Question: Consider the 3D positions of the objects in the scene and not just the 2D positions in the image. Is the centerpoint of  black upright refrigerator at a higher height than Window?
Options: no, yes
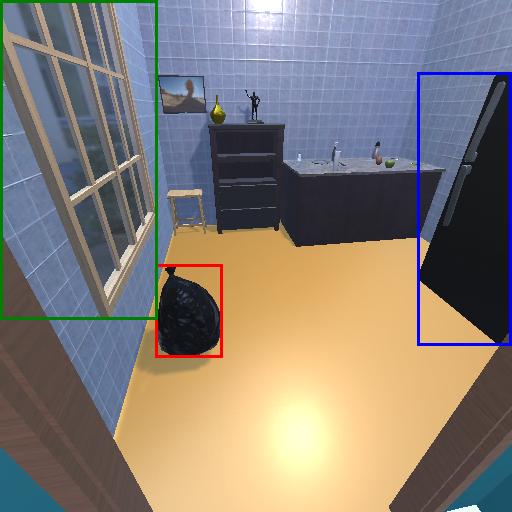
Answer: no